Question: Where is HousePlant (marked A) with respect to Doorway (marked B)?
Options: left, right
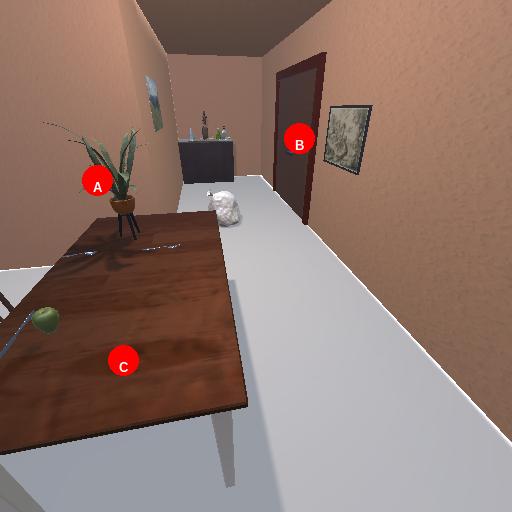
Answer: left